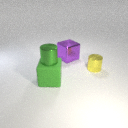
small yellow metal cylinder behind large green rubber cube